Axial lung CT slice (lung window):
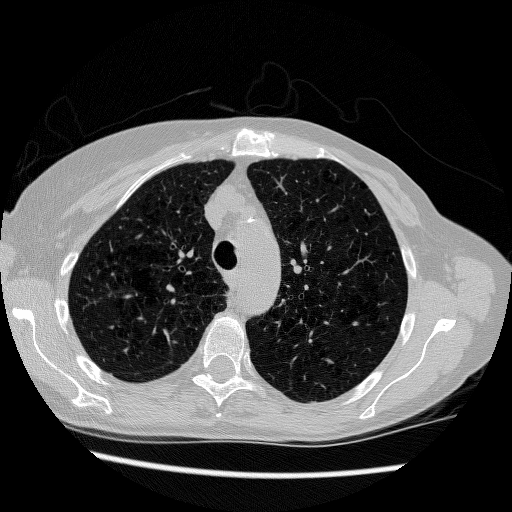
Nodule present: no